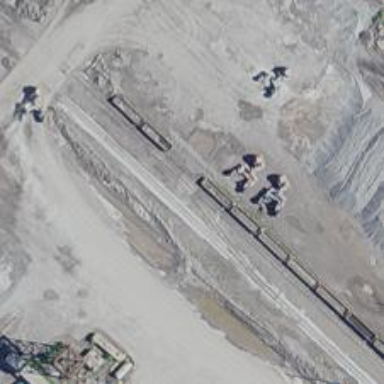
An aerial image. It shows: Rail spur service.